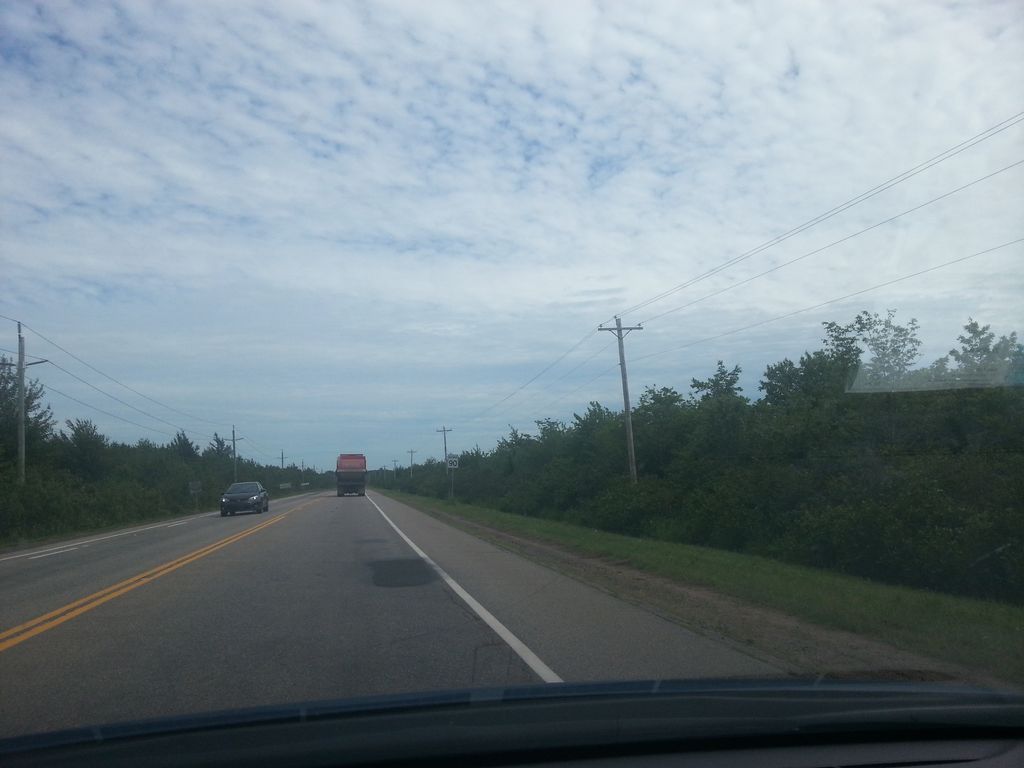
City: charlottetown